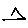
Label: triangle